Question: I have a .plist set up for an application that lists colors in order or light to dark according to color.
Currently, we use a .plist to order these colors by inputting their RGB values. I was wondering if I could use HEX instead of rgb in this case?
If so, would it still be a string or would it be a dictionary type? Please see attached screenshot.

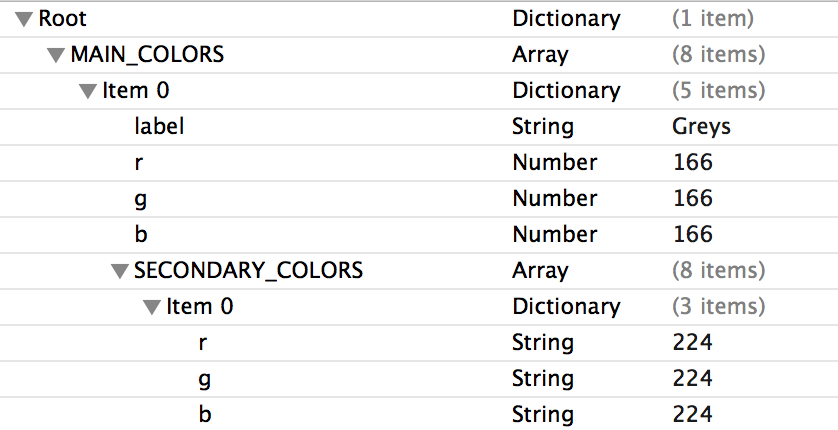
Answer: Of course, you could save your colors as one hex number instead of three separate values:
'''
r=166, g=166, b=166
'''
would be
'''
a6a6a6
'''
as 166 (decimal) equals 0xa6.